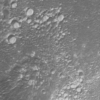
Label: not_dusty